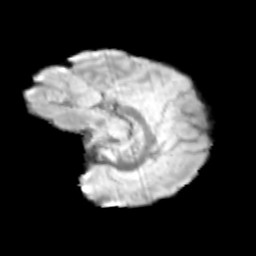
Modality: T2w
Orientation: sagittal
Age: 9
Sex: male
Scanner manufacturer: siemens
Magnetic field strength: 3 T
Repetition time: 3.8 s
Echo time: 0.07 s